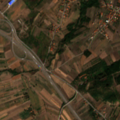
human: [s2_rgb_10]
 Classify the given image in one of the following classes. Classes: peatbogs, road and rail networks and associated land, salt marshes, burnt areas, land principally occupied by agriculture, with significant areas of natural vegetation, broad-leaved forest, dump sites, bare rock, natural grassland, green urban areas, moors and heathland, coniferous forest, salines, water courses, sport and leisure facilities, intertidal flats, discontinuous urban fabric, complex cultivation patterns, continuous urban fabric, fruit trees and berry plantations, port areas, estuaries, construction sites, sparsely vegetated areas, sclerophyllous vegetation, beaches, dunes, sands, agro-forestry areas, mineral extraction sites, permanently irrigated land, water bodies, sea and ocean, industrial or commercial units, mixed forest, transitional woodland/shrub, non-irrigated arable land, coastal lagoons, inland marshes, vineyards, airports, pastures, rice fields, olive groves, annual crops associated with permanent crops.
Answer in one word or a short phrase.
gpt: discontinuous urban fabric, non-irrigated arable land, complex cultivation patterns, land principally occupied by agriculture, with significant areas of natural vegetation